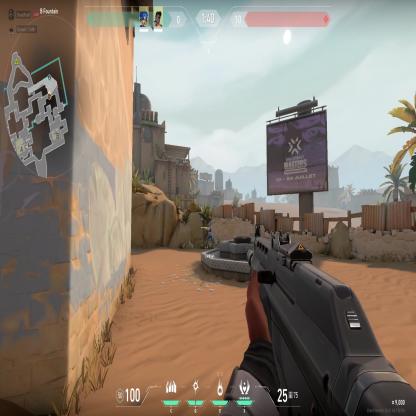
Label: teammate